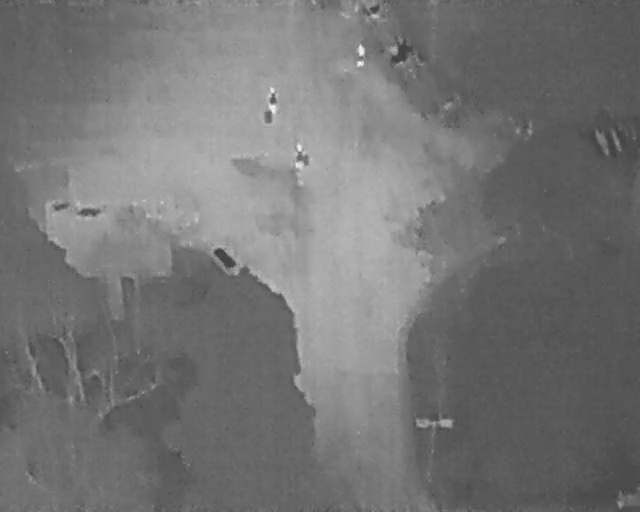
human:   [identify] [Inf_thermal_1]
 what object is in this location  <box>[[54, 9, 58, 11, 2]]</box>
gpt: <ref>1 medium person at the top</ref>

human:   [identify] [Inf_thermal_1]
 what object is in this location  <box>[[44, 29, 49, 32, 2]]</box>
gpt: <ref>1 large person at the center</ref>